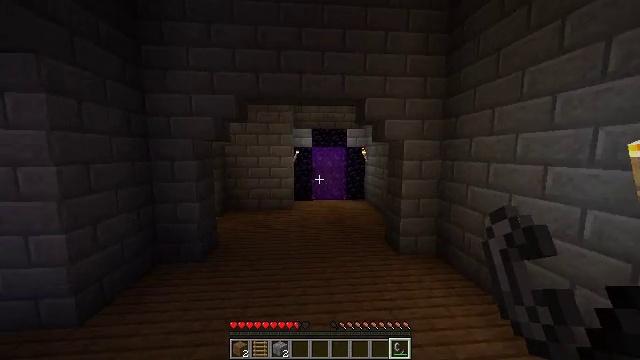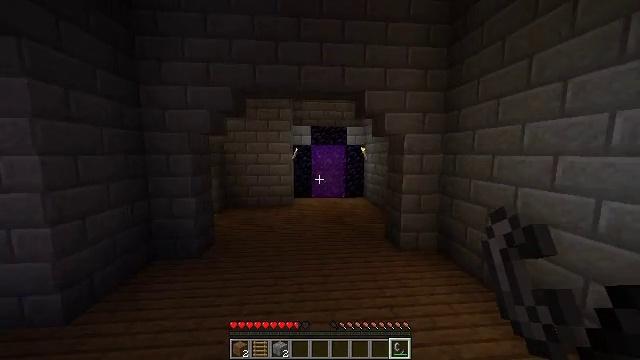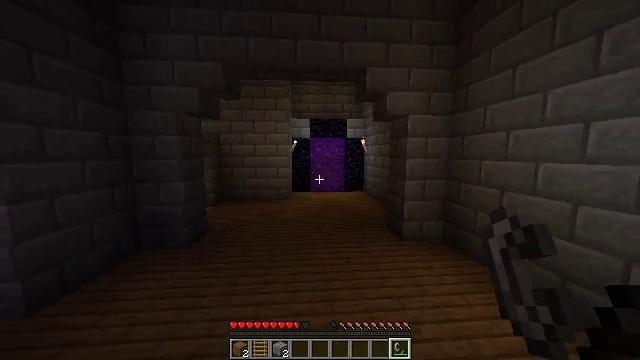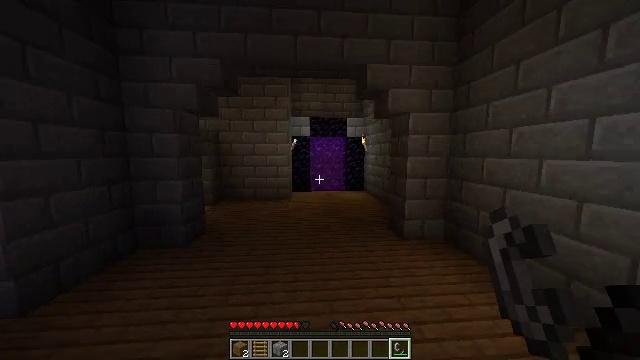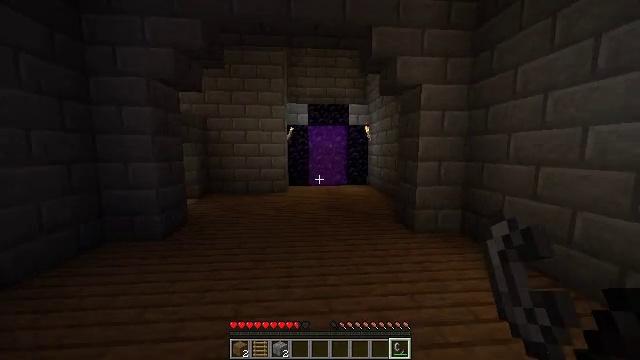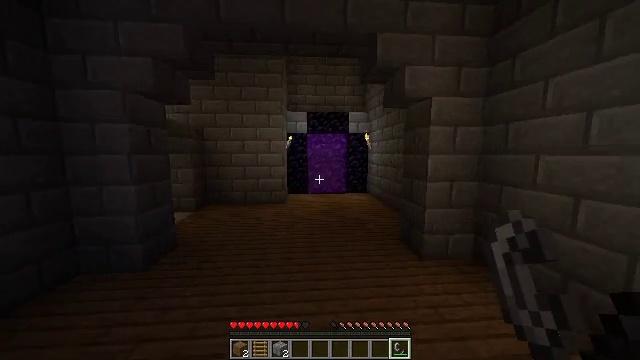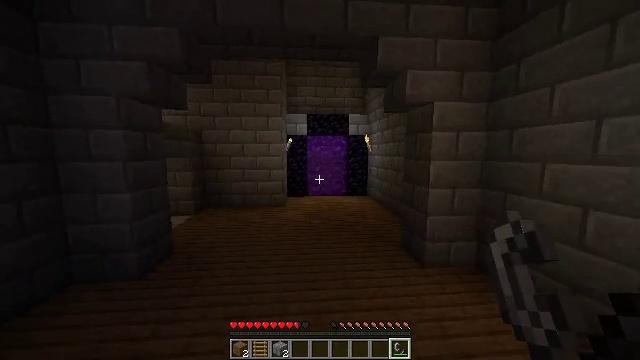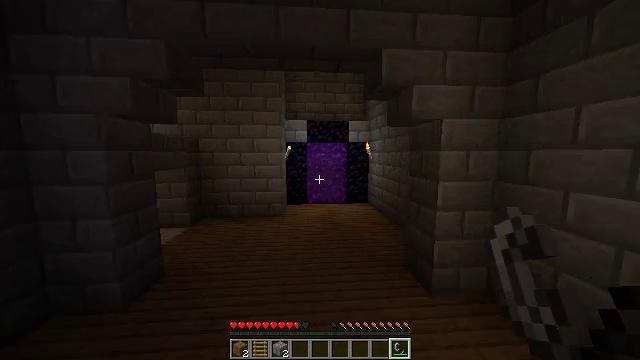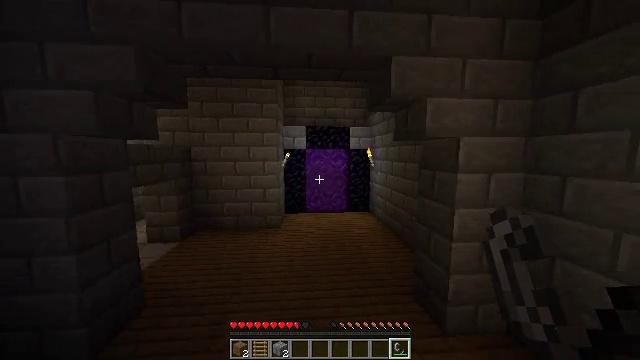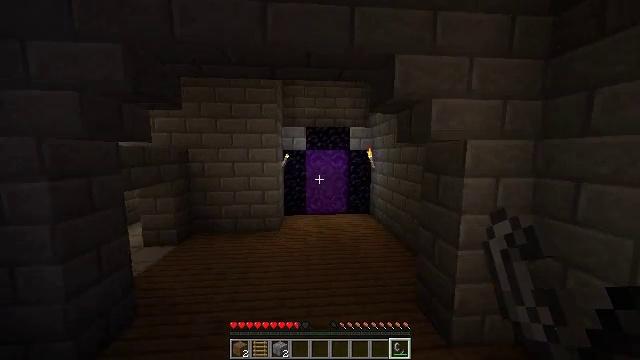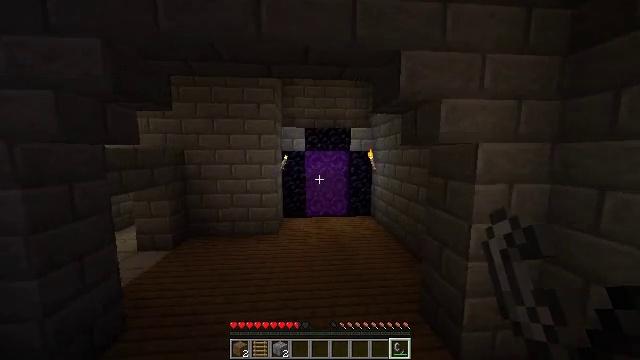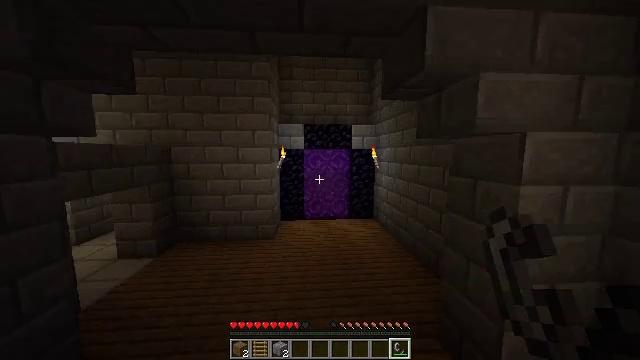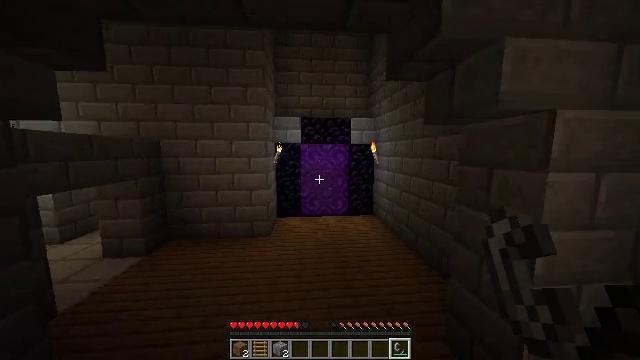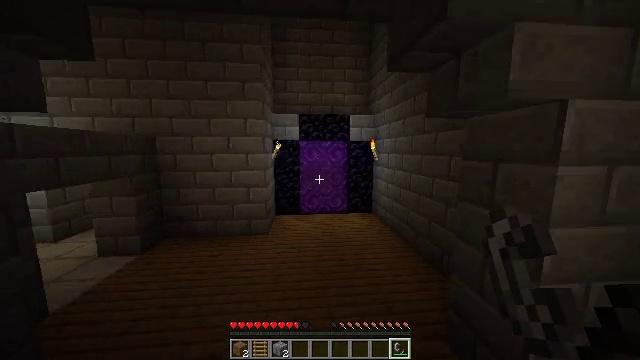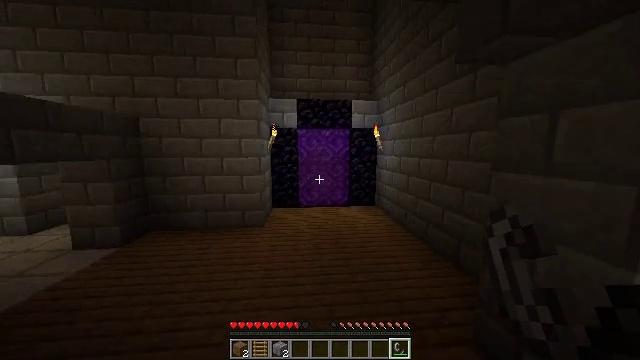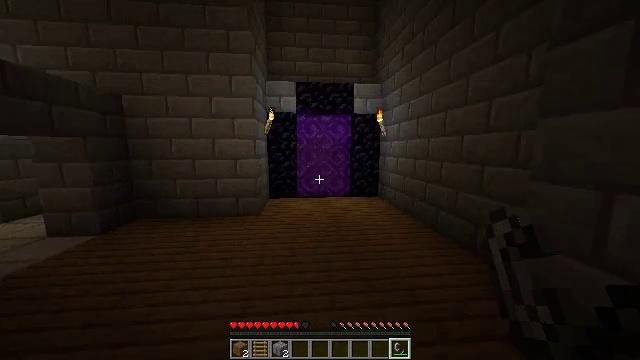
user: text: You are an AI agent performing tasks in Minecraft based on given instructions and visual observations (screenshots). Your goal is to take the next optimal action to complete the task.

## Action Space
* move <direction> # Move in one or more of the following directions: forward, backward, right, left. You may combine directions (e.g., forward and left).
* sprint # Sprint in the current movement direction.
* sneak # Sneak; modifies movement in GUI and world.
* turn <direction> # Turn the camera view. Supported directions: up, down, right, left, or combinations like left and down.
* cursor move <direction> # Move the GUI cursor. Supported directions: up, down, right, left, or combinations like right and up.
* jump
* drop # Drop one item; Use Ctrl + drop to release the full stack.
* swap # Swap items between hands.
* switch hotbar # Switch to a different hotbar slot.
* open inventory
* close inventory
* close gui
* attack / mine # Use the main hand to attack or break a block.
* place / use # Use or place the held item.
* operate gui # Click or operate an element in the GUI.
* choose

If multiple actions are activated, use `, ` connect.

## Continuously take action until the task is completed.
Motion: motion action
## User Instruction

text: Break the block holding the soul fire.
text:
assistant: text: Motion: move forward, jump
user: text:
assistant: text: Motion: move forward, jump
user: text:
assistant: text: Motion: move forward, sprint, jump
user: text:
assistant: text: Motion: move forward, sprint, jump
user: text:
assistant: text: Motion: move forward, sprint, jump
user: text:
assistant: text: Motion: move forward, sprint, jump
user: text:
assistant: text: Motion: move forward, jump
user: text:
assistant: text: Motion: move forward, jump
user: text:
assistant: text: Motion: move forward, jump
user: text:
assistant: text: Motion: move forward, jump
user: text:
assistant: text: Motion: move forward, jump
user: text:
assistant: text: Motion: move forward, jump
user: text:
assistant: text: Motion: move forward, jump
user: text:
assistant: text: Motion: move forward, jump
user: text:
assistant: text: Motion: move forward, sprint, jump
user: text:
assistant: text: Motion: move forward, sprint, jump
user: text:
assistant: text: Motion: move forward, sprint, jump
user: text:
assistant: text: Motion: move forward, sprint, jump
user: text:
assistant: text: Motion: move forward, turn down, jump
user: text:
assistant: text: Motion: move forward, turn right and down, jump
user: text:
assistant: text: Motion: move forward, turn down, jump
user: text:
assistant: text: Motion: move forward, jump
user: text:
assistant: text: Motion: move forward, jump
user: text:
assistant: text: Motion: move forward, jump
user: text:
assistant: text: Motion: move forward, jump
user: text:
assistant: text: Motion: move forward, jump
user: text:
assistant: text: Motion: move forward, sprint, jump
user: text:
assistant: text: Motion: move forward, sprint, jump
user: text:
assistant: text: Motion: move forward, sprint, jump
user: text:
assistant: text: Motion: move forward, jump